Field crop: maize
Growth stage: 1
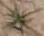
Species: salsola